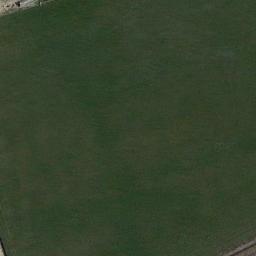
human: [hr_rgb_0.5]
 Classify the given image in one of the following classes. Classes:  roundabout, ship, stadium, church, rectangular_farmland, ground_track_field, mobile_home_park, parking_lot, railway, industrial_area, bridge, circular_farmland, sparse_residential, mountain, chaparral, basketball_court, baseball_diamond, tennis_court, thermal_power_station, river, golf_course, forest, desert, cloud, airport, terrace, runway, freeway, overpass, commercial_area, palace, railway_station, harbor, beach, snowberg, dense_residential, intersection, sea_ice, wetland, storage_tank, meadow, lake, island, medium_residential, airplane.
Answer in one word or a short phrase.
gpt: meadow